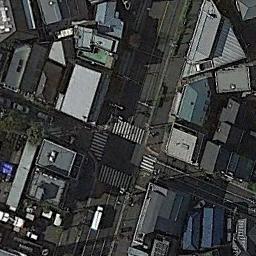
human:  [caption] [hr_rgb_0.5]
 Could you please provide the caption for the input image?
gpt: There are many buildings of different shapes and sizes beside the intersection .

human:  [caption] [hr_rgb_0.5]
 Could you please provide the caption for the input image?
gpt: There are several moving vehicles on the road at the intersection, With many buildings and some trees around the intersection .

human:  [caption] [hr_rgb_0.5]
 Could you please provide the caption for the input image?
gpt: There are two zebra crossings at the intersection .

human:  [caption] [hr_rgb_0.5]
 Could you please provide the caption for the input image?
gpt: An intersection with sparse traffic located in a dense commercial area .

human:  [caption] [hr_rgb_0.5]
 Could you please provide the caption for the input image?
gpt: There are many buildings around the intersection .